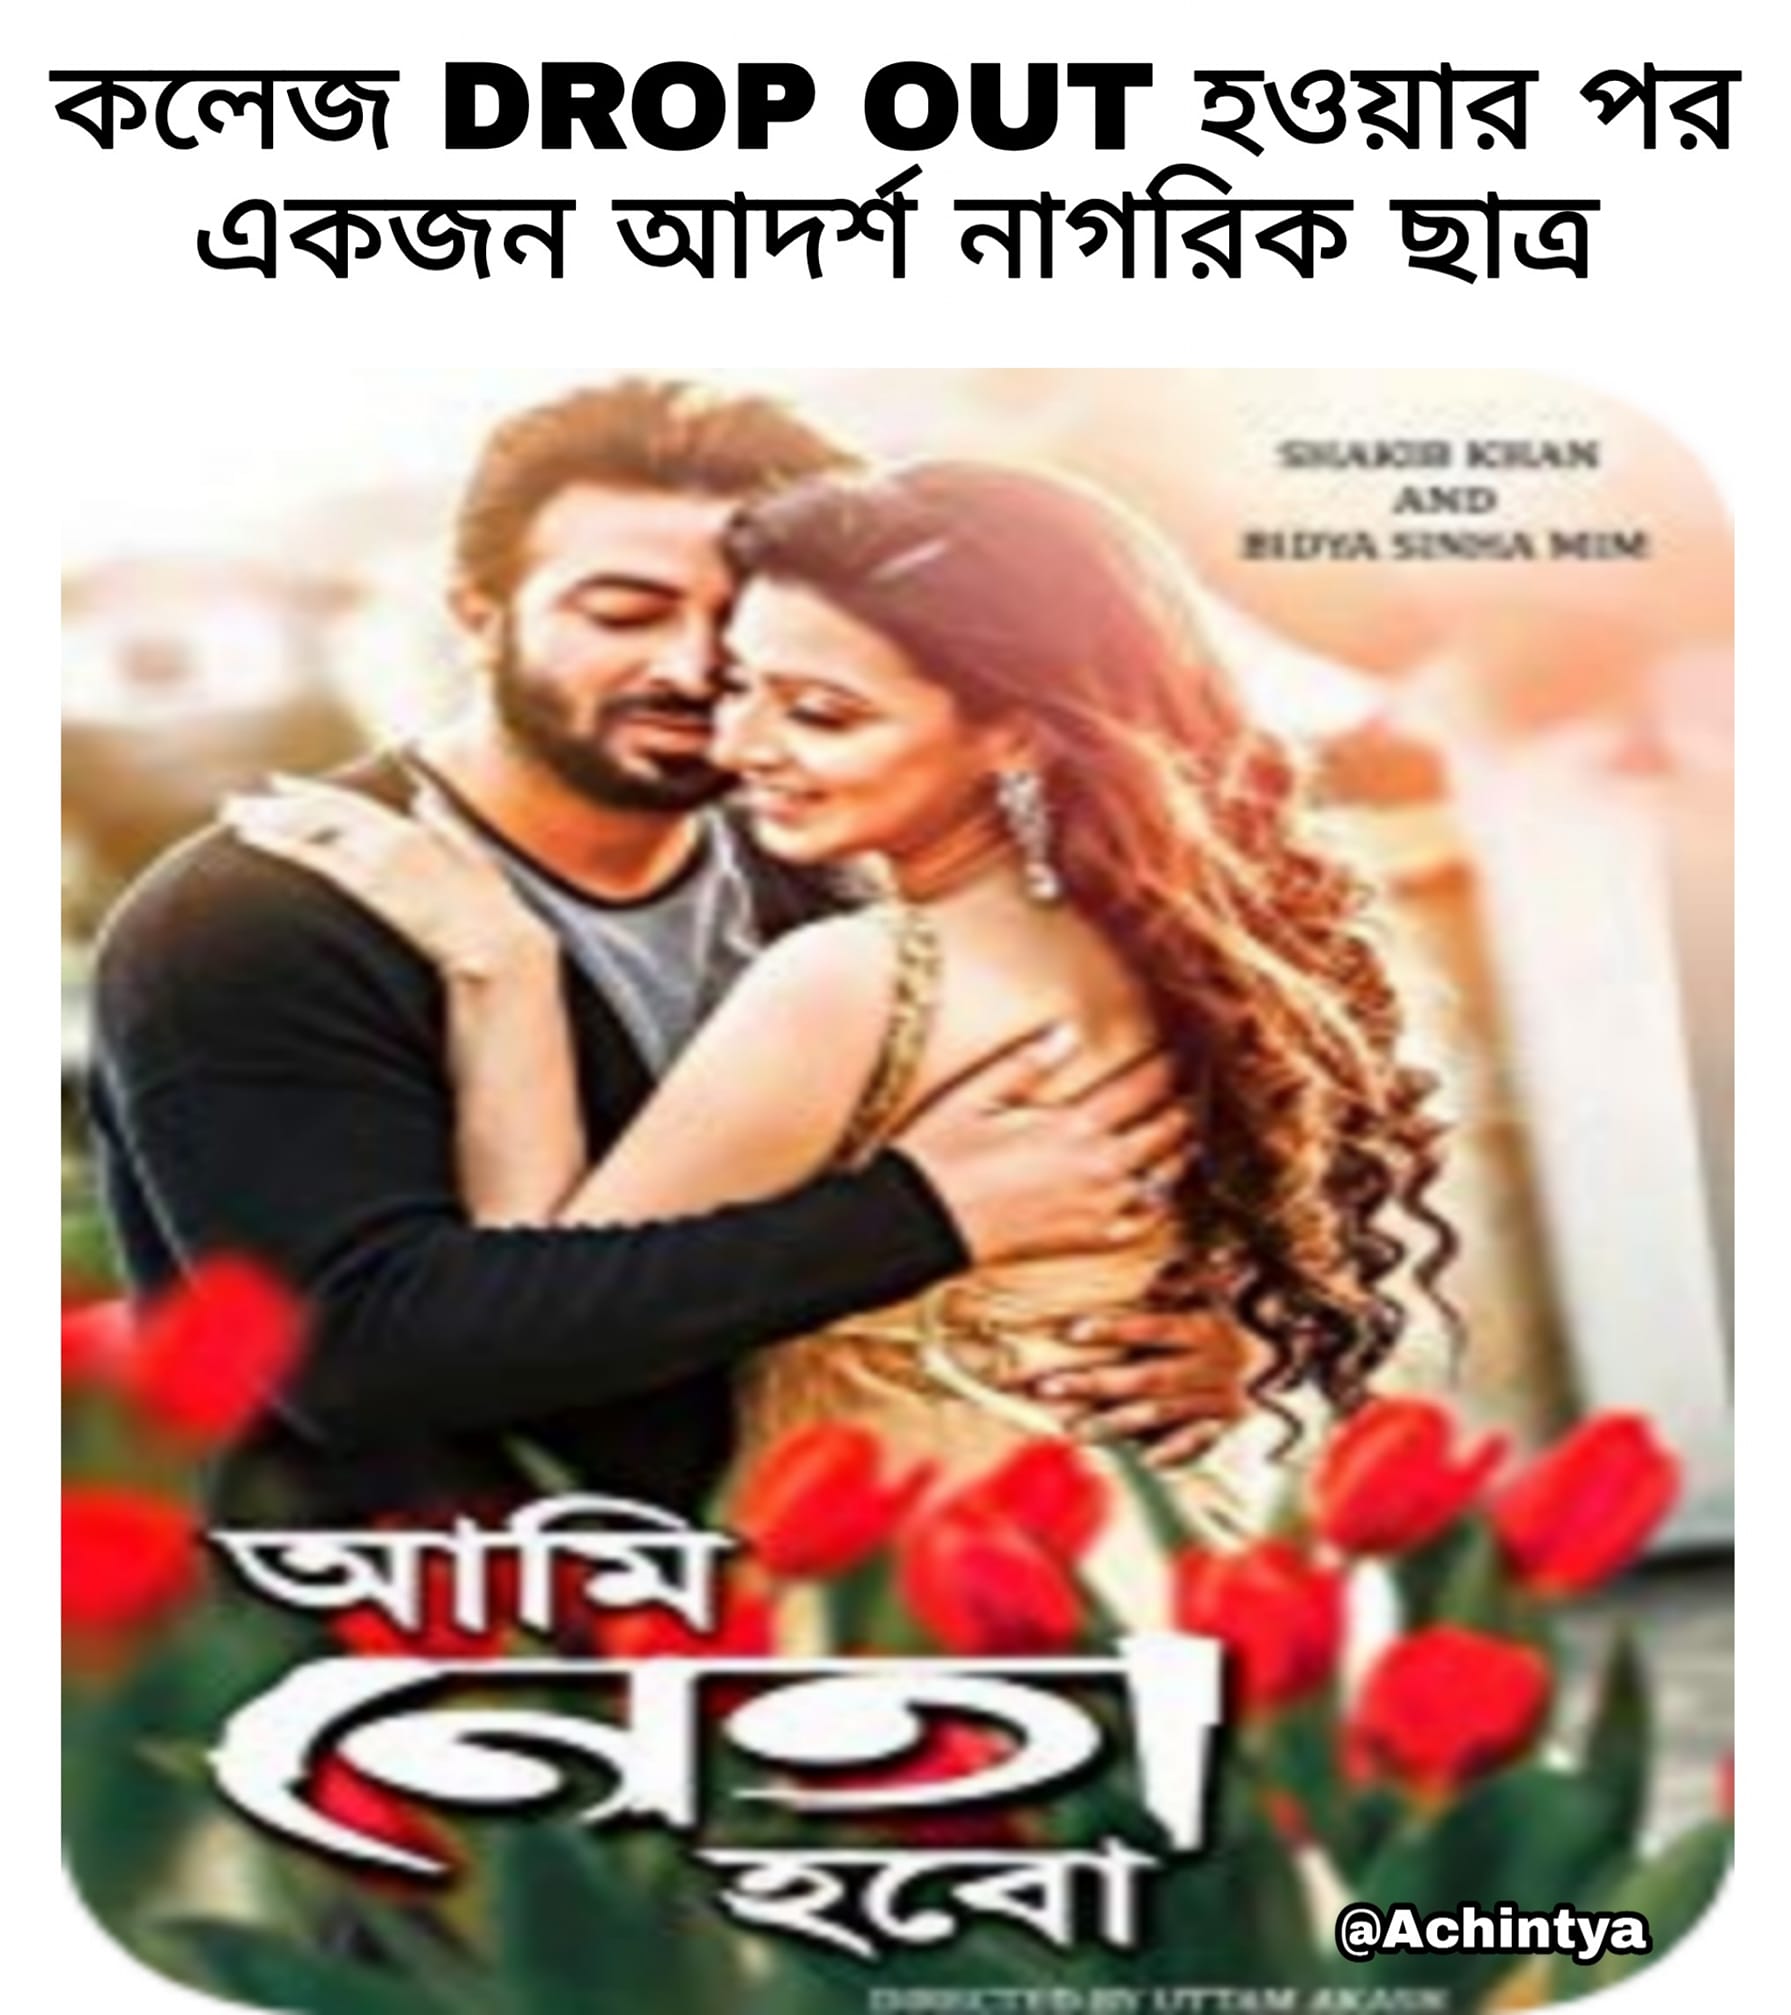
Caption: কলেজ DROP OUT হওয়ার পর একজন আদর্শ নাগরিক ছাত্র    আমি নেহা হবো
Label: non-hate